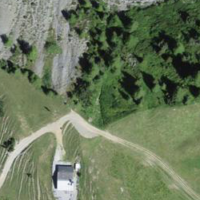
EUNIS habitat code: 44
Species observed at this site:
Viola calcarata